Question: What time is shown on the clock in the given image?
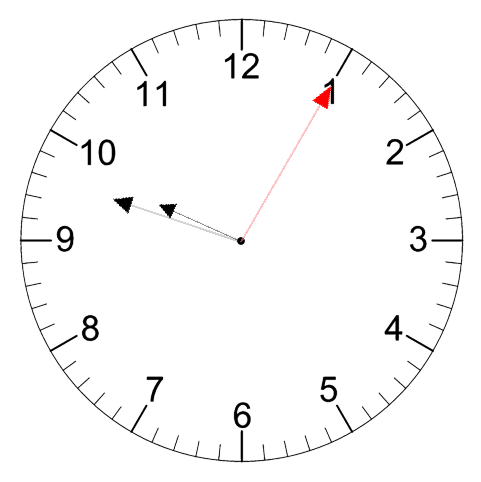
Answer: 09:48:05